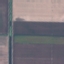
Land use / land cover class: AnnualCrop